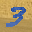
Label: 3